四年级 · 算术
根据下图写出的小数是(
)，它里面有(
)个百分之一, 它是由(
)个
一、( )个十分之一和( ) 个百分之一组成的。

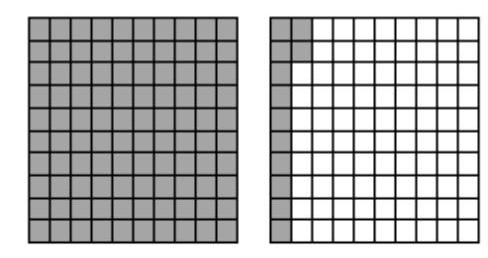
答案: 解$1.12 \quad 112 \quad 1 \quad 1 \quad 2$

【分析】可以分为两部分：左面一个是 1, 右面的单位“1”平均分成 100 份, 取出其中的 12 份, 用小数表示是 0.12 ; 与左面的 1 个单位“1”合起来为 $1.12 ; 1.12$ 里面有 112 个 0.01 , 据此解答。

【详解】由分析可得：根据下图写出的小数是 1.12, 它里面有 112 个百分之一, 它是由 1 个一、 1 个十分之一和 2 个百分之一组成的。

【点睛】此题考查小数的意义, 解答时一定要看清小数的数位和这个数位的计数单位。